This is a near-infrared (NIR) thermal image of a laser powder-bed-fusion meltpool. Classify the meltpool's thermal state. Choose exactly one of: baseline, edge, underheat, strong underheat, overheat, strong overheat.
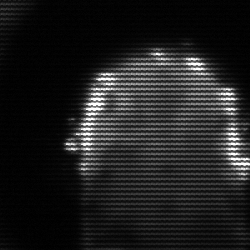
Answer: baseline